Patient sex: F
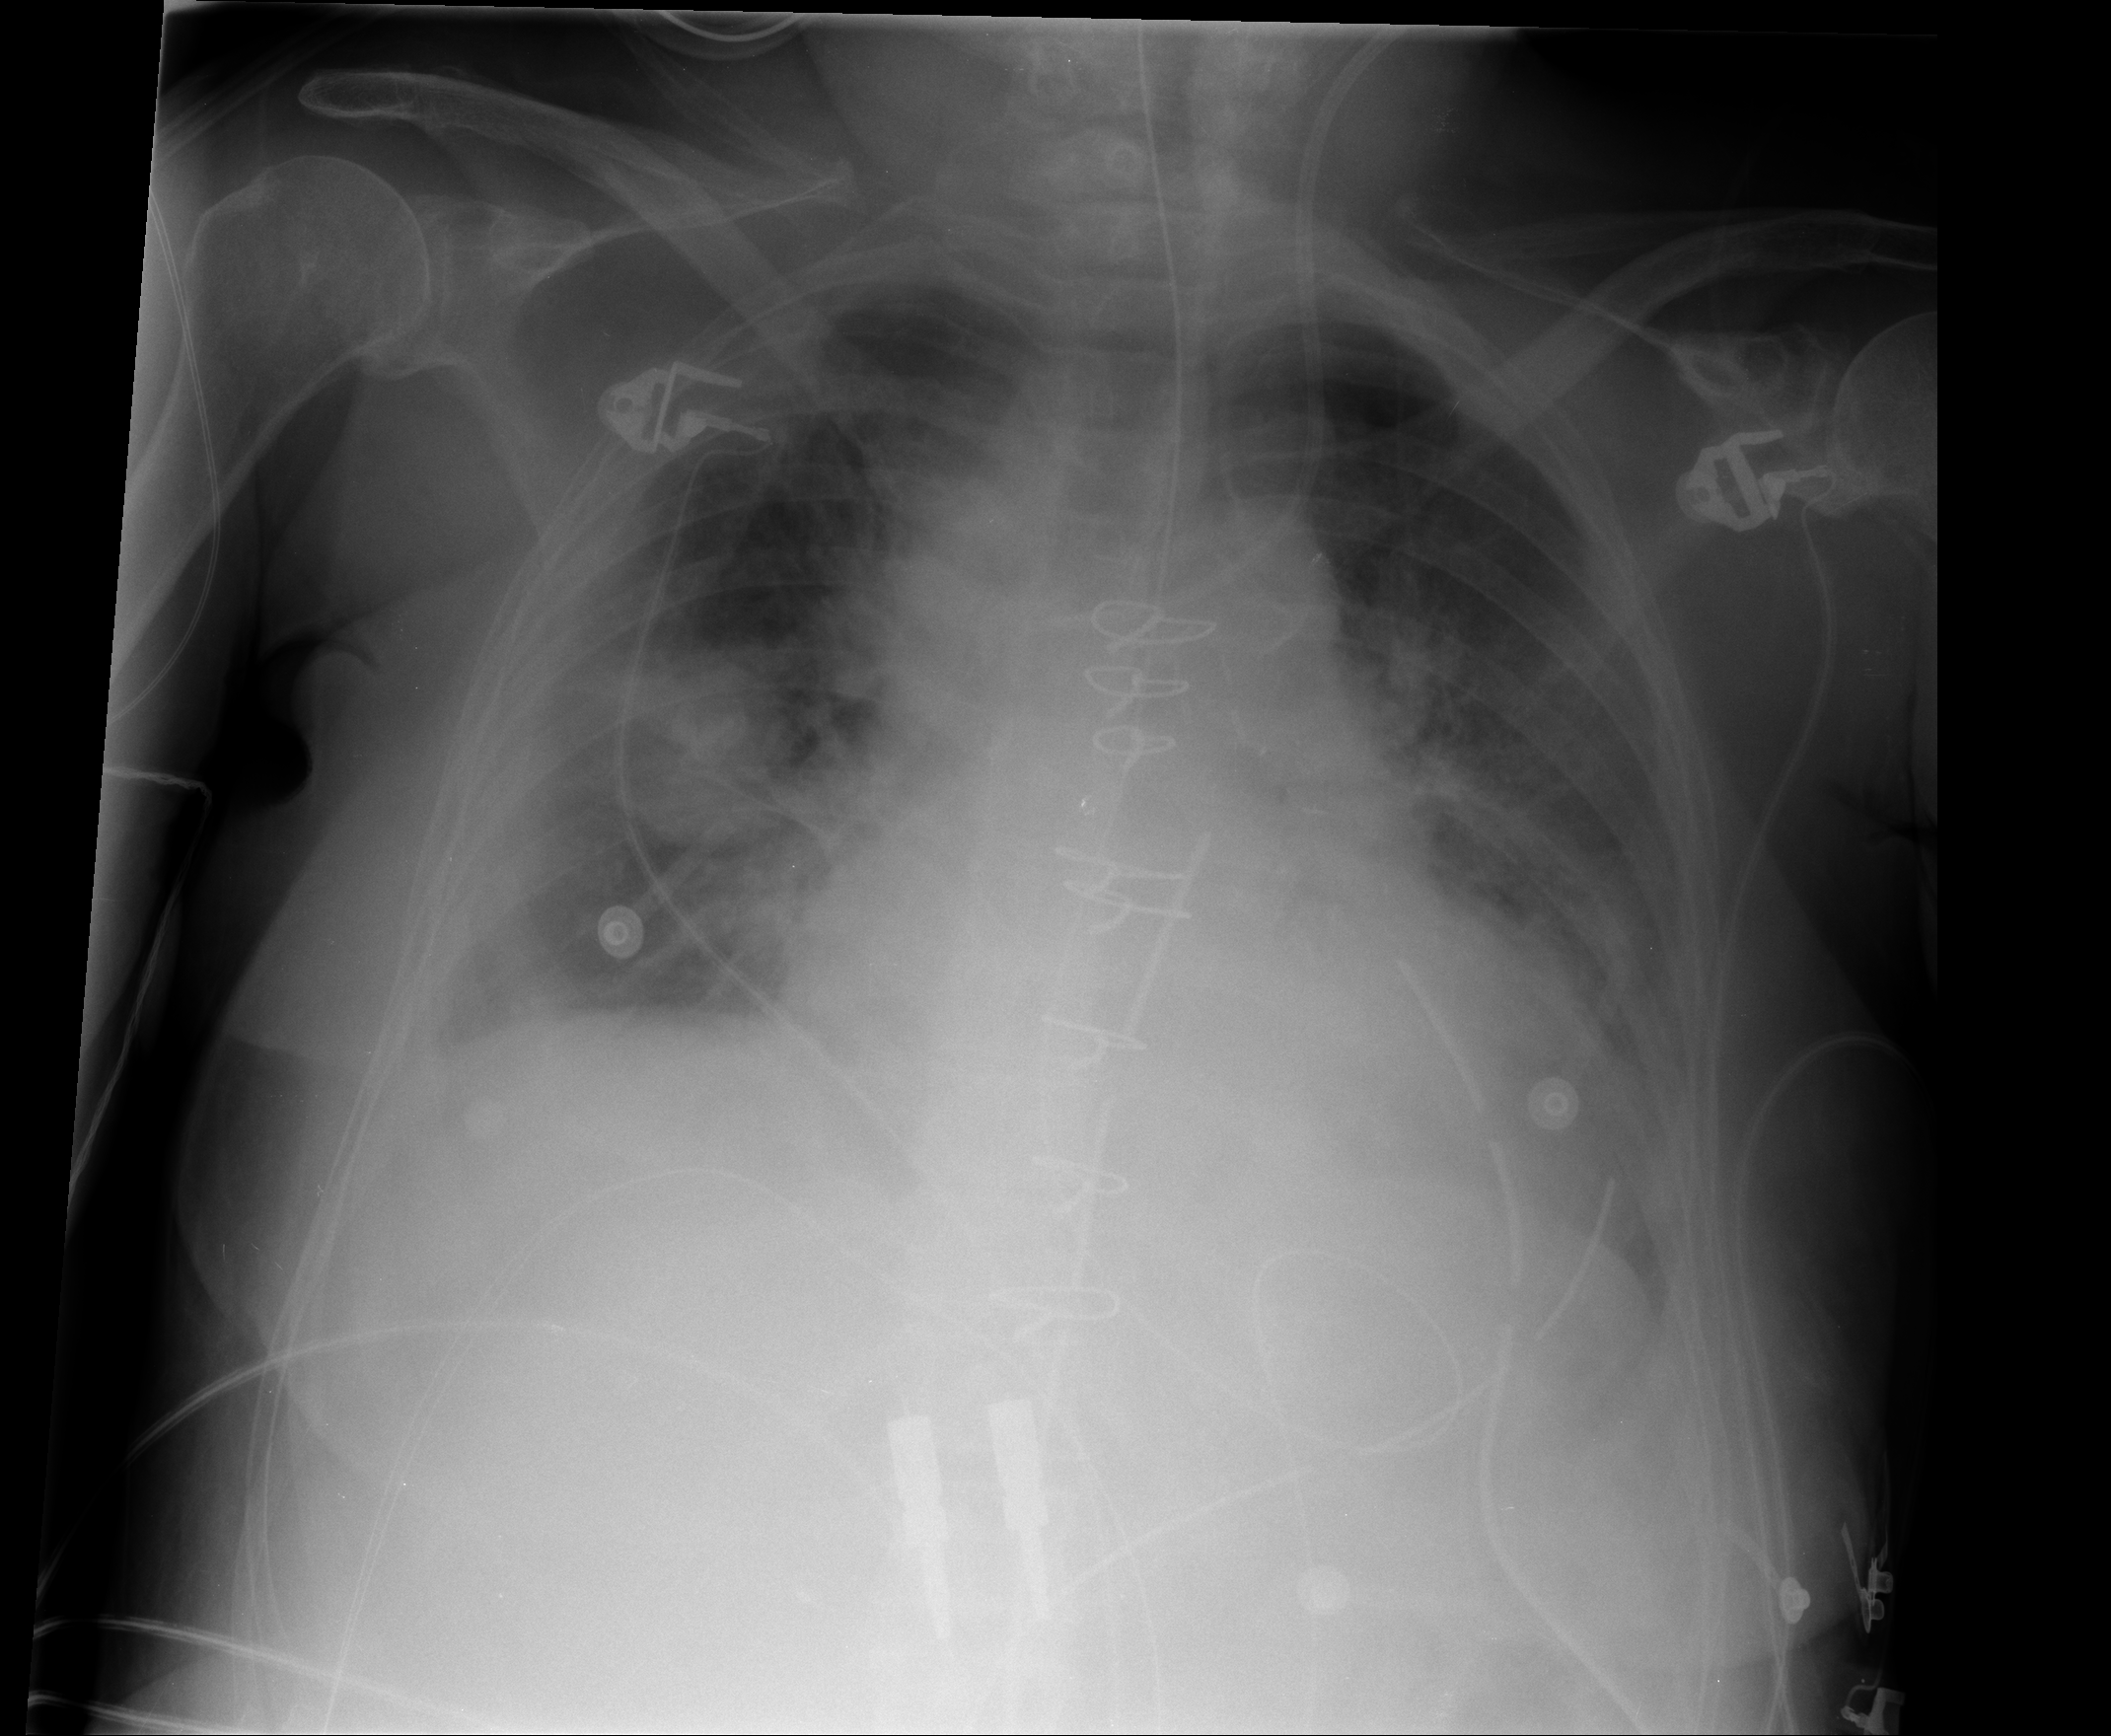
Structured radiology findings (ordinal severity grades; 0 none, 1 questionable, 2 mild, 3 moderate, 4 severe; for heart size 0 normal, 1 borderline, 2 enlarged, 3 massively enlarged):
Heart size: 2
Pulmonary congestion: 2
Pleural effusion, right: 2
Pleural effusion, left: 1
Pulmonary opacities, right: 0
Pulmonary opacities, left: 0
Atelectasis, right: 2
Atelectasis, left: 2